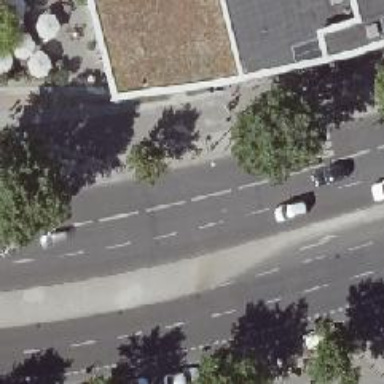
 with cycleway on the right side that is shared with buses."